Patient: sex F, age 36
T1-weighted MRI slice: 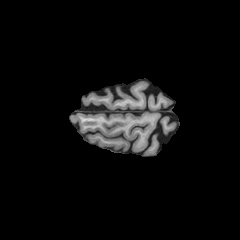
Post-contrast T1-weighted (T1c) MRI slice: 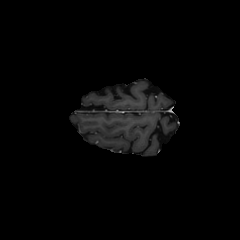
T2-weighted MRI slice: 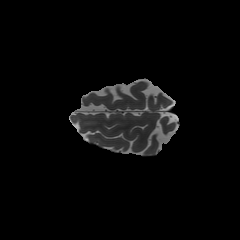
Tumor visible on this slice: no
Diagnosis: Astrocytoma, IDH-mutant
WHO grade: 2